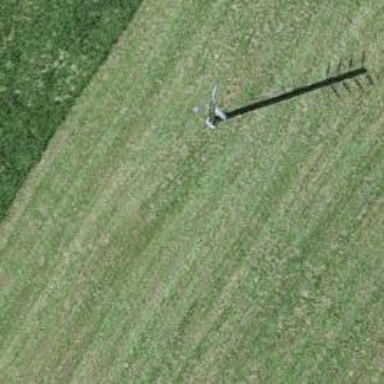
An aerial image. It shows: Minor power line.